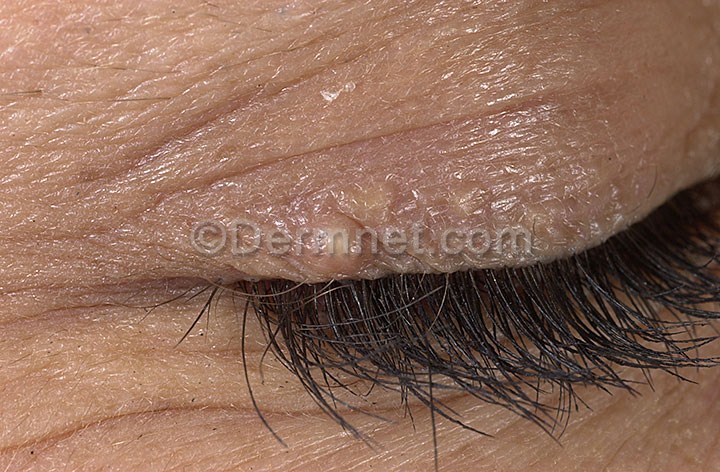
Disease: Light Diseases and Disorders of Pigmentation